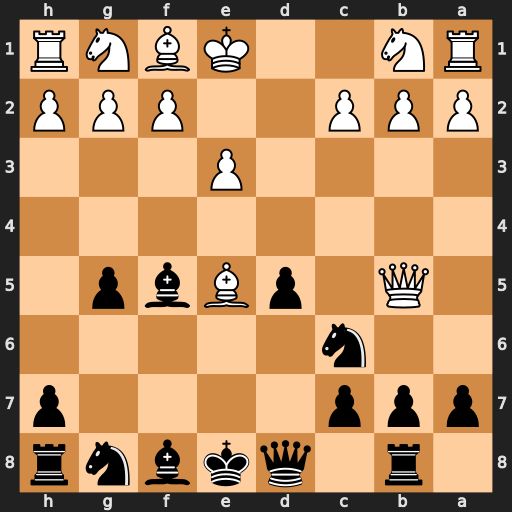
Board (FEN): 1r1qkbnr/ppp4p/2n5/1Q1pBbp1/8/4P3/PPP2PPP/RN2KBNR
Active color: b
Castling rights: KQk
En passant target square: -
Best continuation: a6 Qa4 b5 Qxa6 Nxe5